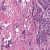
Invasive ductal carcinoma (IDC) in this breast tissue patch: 0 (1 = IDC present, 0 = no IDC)